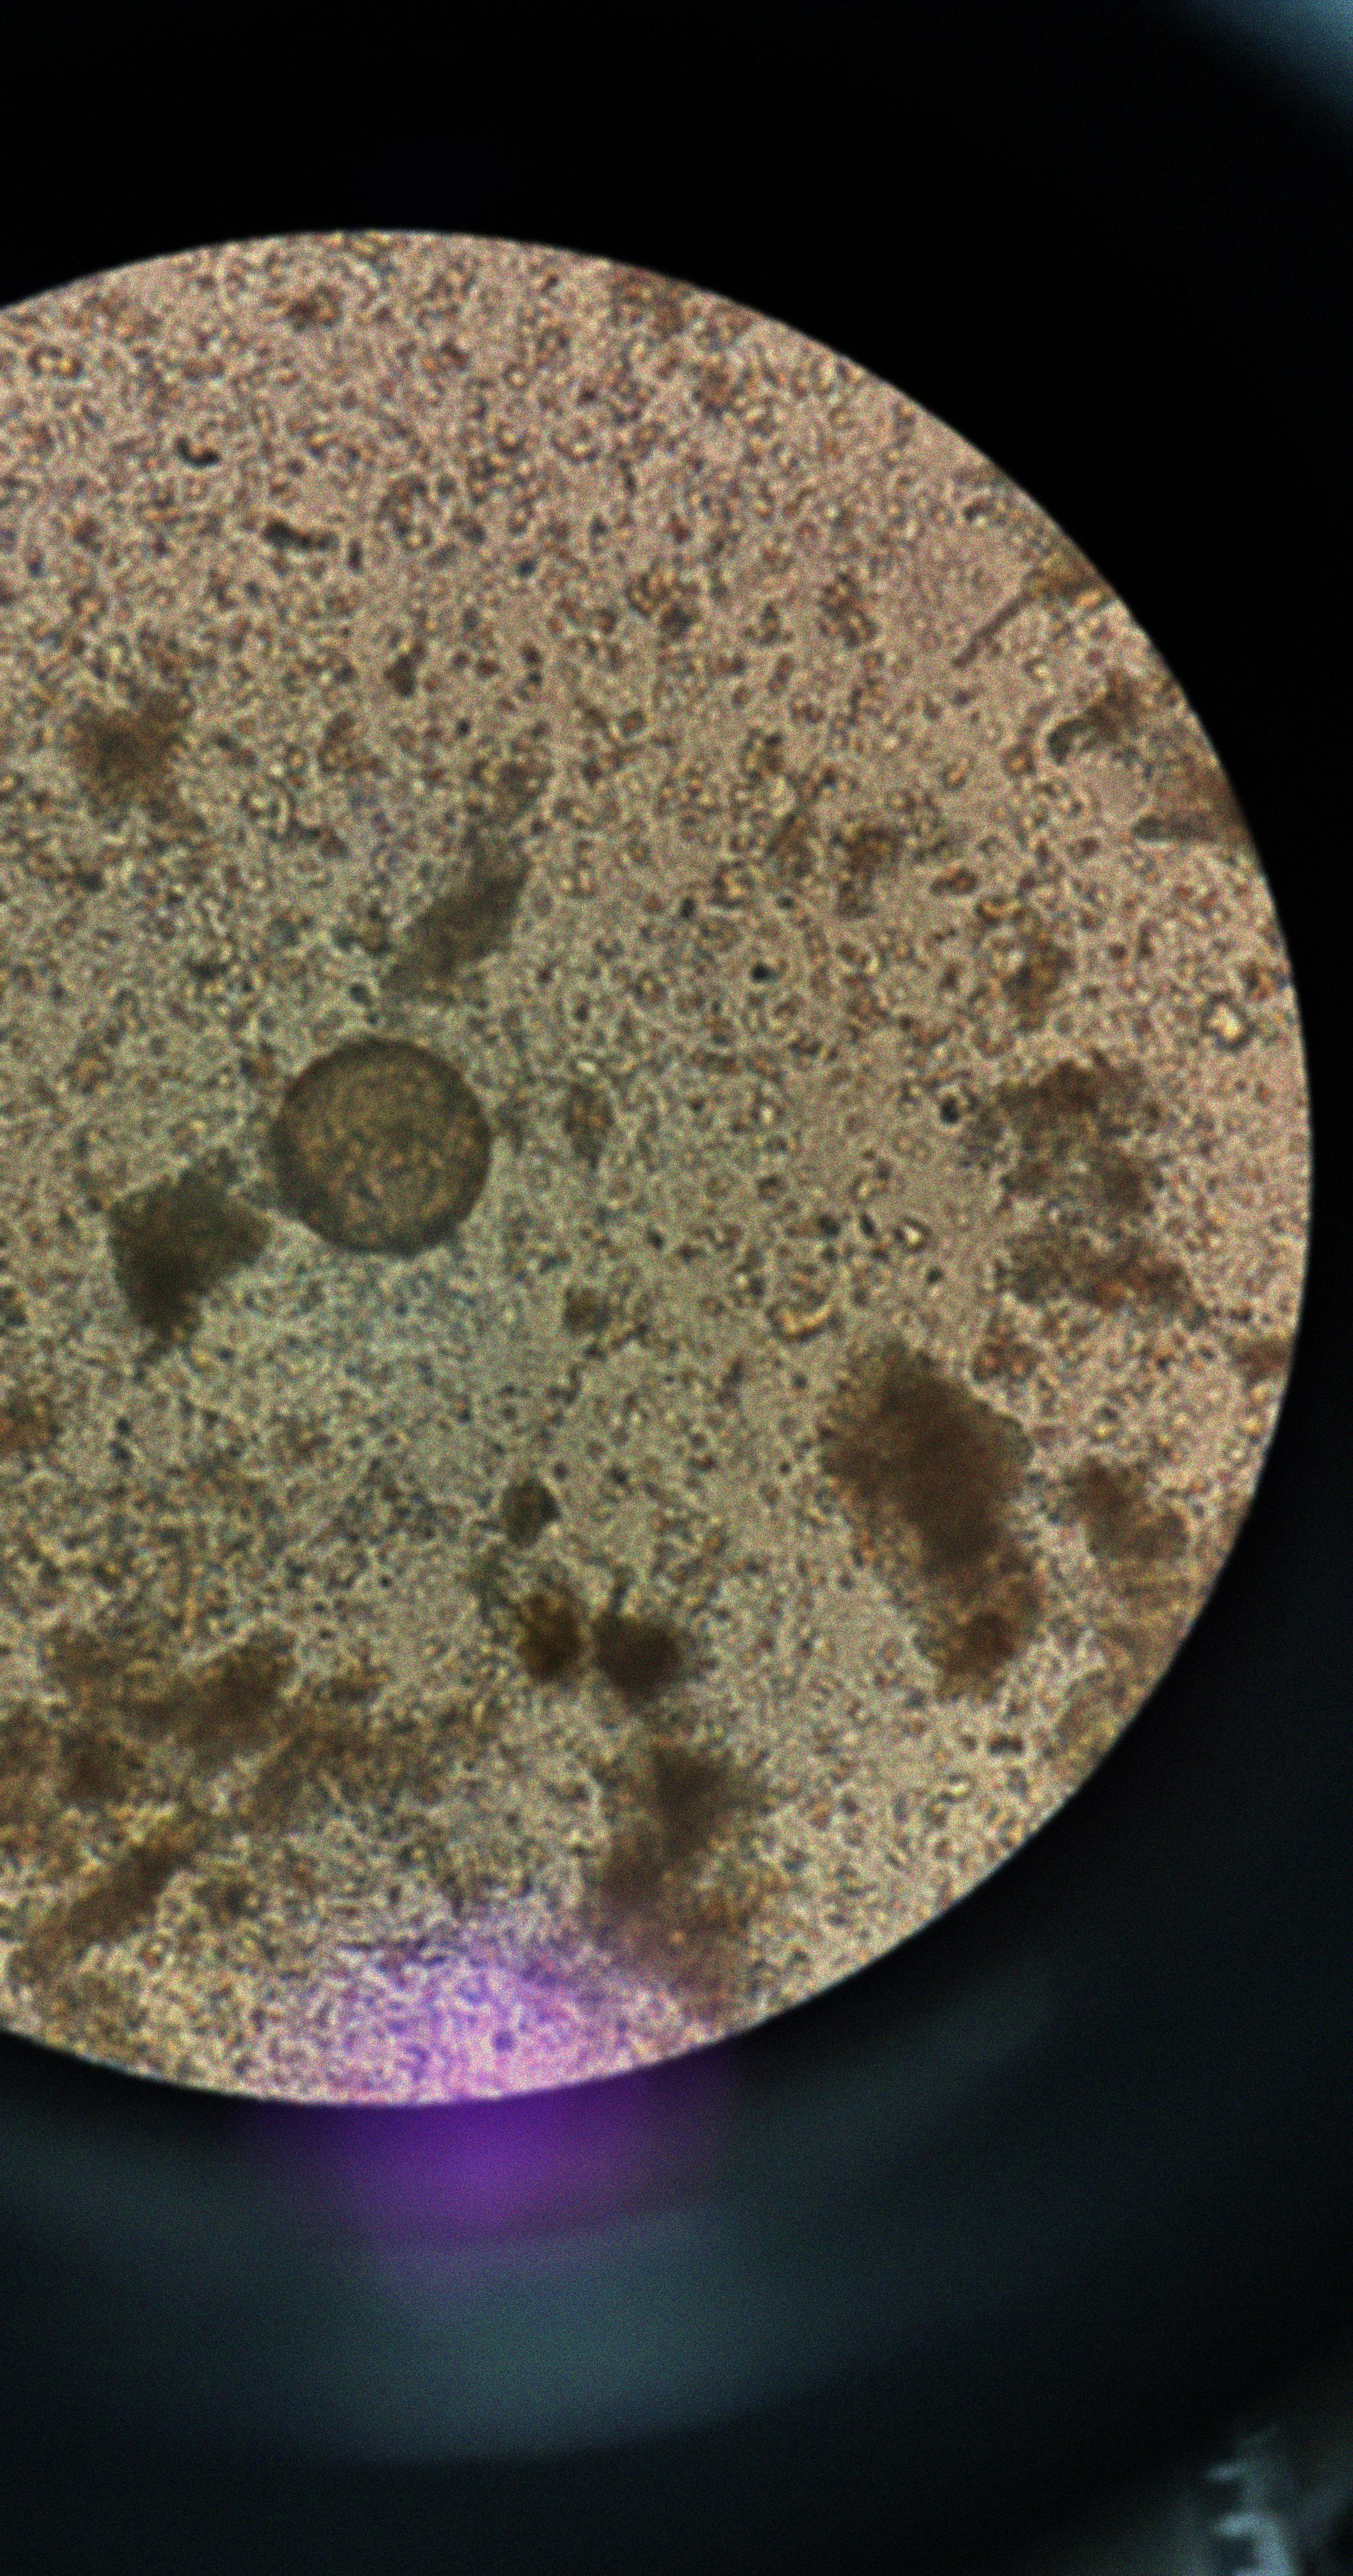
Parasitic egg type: Hymenolepis diminuta